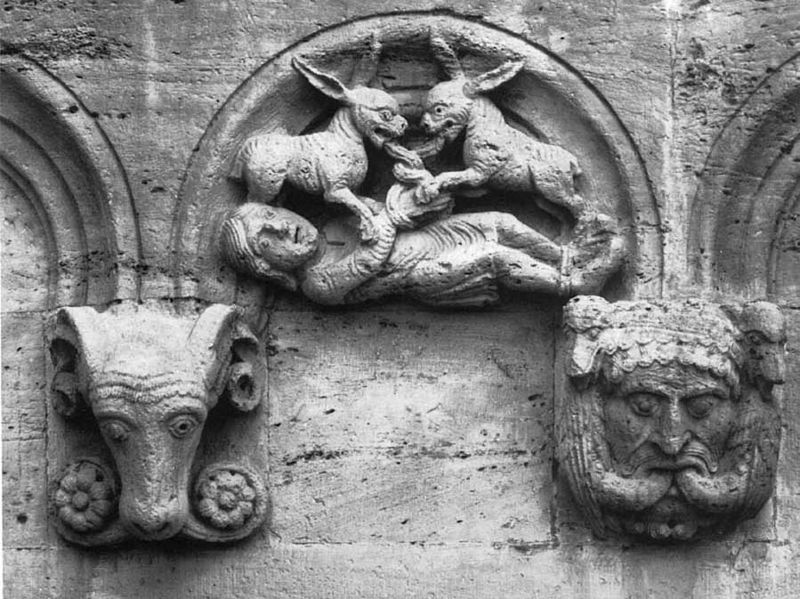
Titel: Stiftskirche St. Peter und Paul, allg. Kaiserdom genannt
Standort: Königslutter, ehemalige Abteikirche (EU - D - Nds)
Schlagwörter: adler, kampf, kopf, mann, ausschnitt, blume, blumen, grau, köpfe, mund, nase, profil, gebäude, hund, tiere, bart, wand, architektur, augen, gesicht, knoten, mensch, stein, tod, kirche, ohren, esel, hasen, skulptur, beine, fesseln, relief, liegen, schnabel, bogen, fassade, abstrakt, mauer, enten, rundbogen, plastik, liegend, foto, bögen, lamm, schaf, maske, seil, schwarzweiß, streit, gesims, teufel, maul, fabelwesen, romanik, konsole, opfer, töten, hörner, bock, stier, schafbock, schaaf, ziegenbock, ziege, ungeheuer, rosetten, fratze, groteske, bauplastik, romanisch, masken, widder, liegender, grotesken, schlund, darm, über, widderkopf, halbplastiken, gefesselter, mannm, liegender mensch, gefesselter mensch